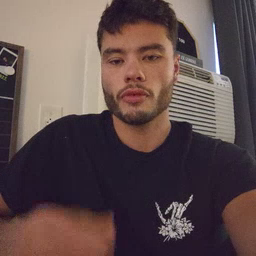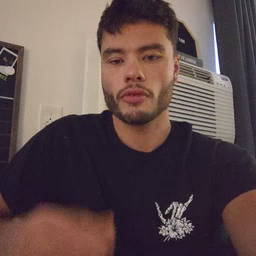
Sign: underwear